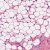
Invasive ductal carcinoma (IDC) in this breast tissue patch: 0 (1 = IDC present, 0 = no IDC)